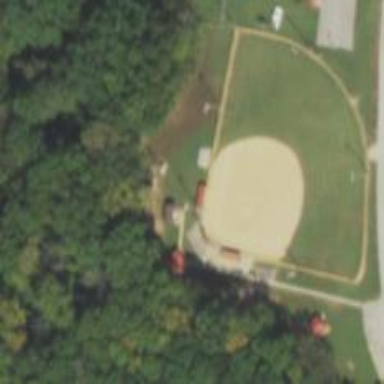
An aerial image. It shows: Baseball pitch for leisure and sports activities.